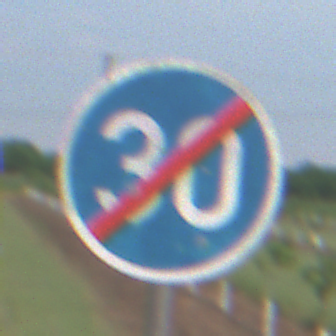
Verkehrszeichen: EndeMindestgeschwindigkeit
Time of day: SunriseSunset
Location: Outdoor (Nature)
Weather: PartlyCloudy
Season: NotSpecified
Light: Natural